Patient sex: F
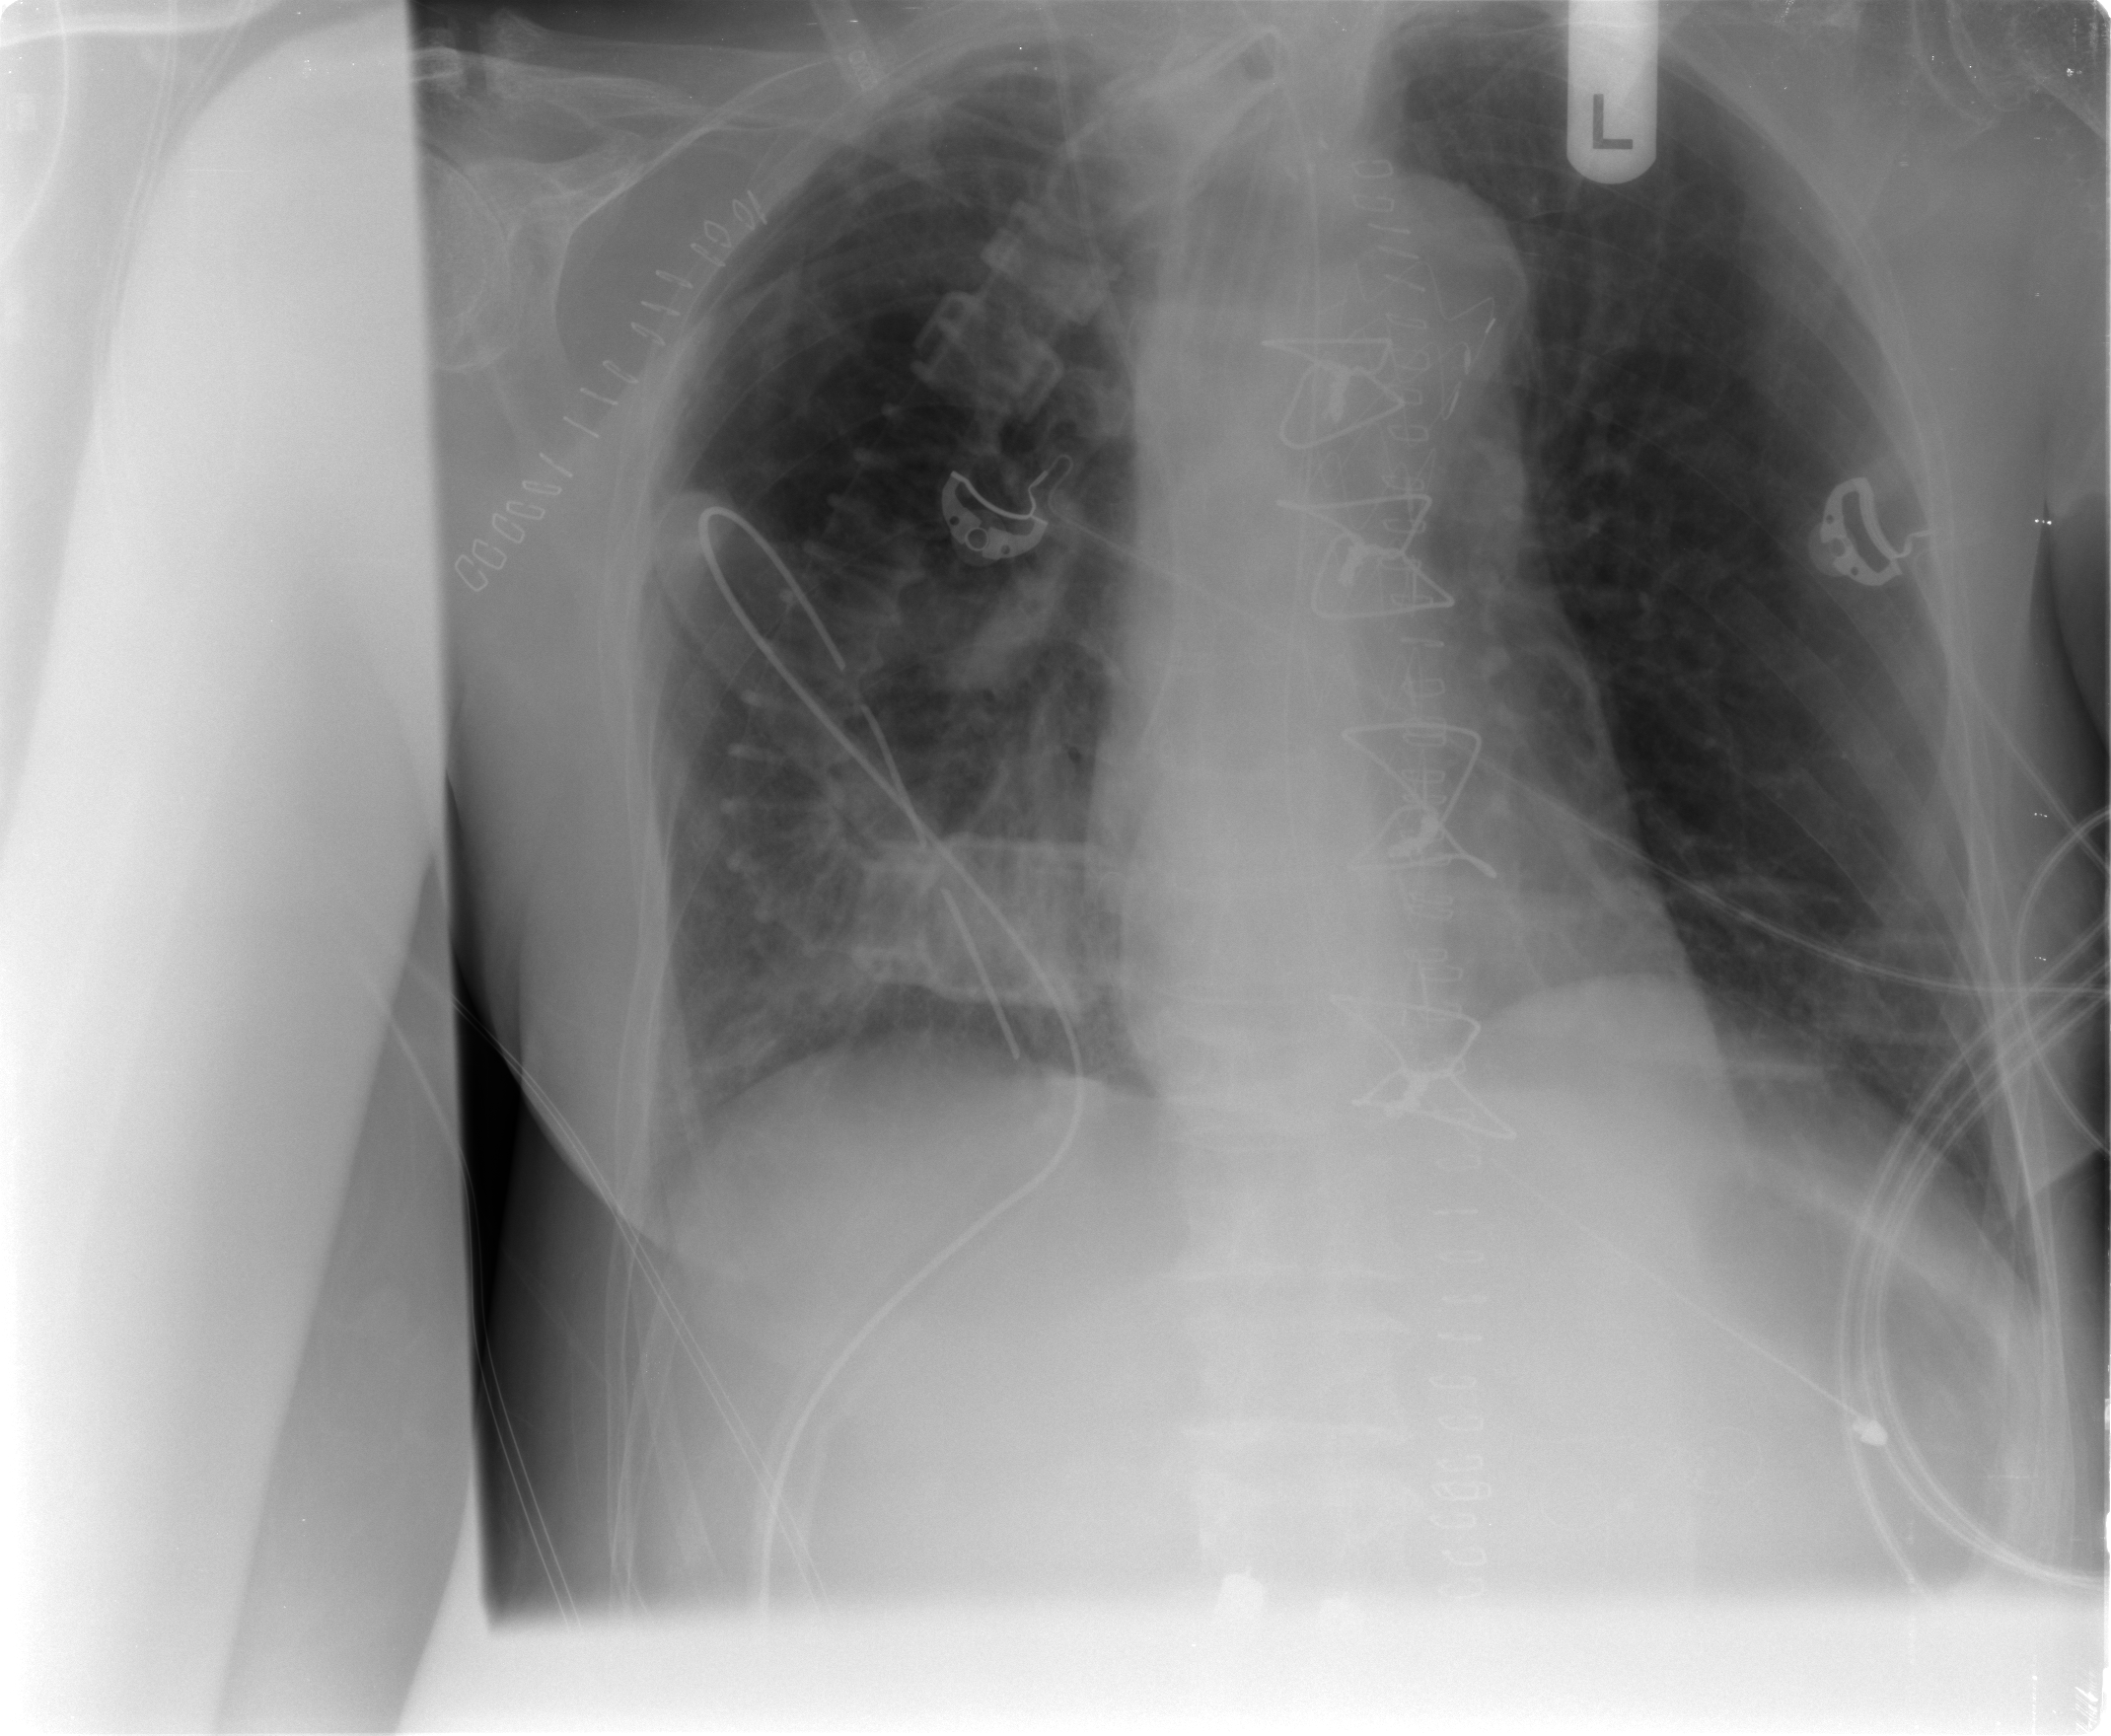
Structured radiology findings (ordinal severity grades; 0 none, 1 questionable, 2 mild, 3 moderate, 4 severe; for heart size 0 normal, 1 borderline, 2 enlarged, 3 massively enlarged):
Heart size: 0
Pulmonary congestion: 1
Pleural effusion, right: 0
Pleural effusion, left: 0
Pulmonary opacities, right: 1
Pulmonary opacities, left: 0
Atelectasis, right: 2
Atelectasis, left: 0